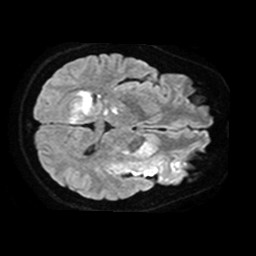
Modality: TRACE
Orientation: axial
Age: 40
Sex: female
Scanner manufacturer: philips
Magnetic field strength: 1.5 T
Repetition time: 3.643 s
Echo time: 0.09255 s